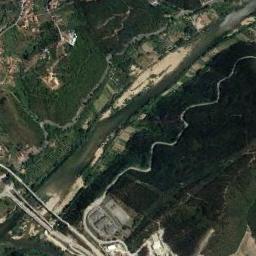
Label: river